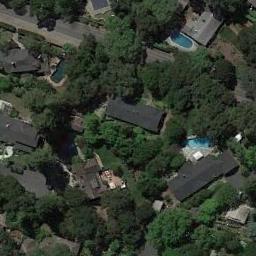
Label: residential